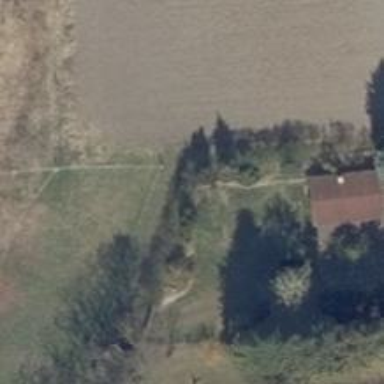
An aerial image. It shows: Grassy path.